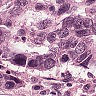
Metastatic tissue present: yes